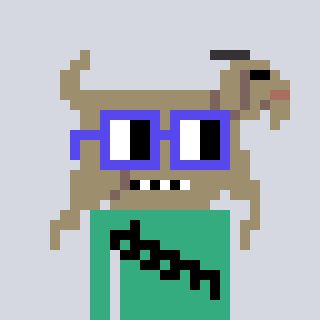
a pixel art character with square blue glasses, a goat-shaped head and a teal-colored body on a cool background